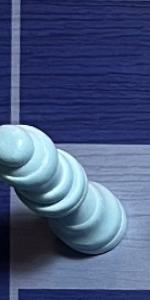
Label: Queen_White